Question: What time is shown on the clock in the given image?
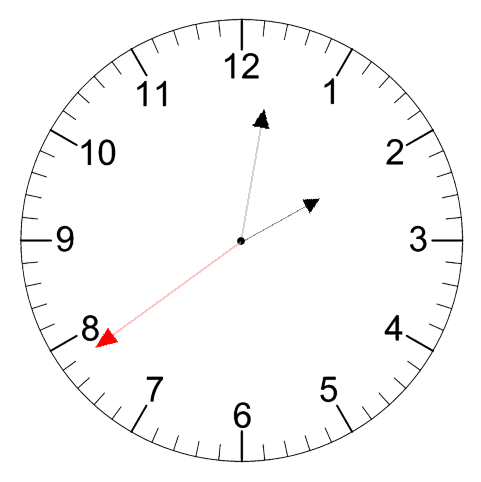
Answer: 02:01:39